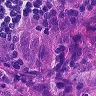
Metastatic tissue present: yes